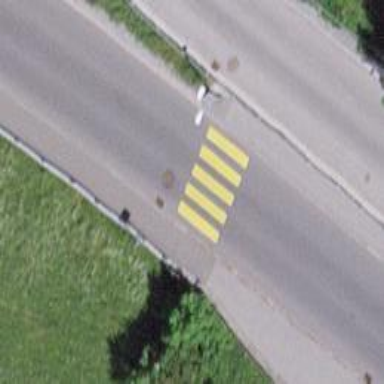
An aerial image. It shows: Uncontrolled crossing on the road.